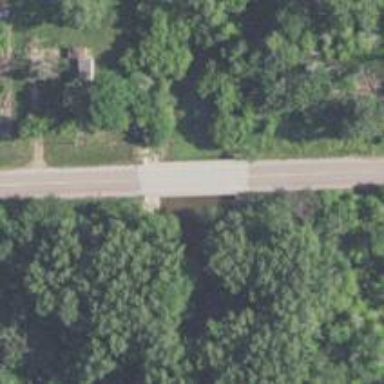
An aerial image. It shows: Tertiary road passing over bridge.